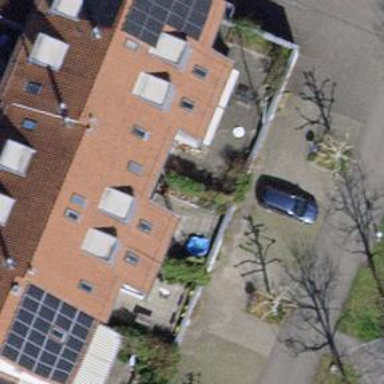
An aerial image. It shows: Gabled building with the roof oriented along its structure.